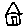
Label: house